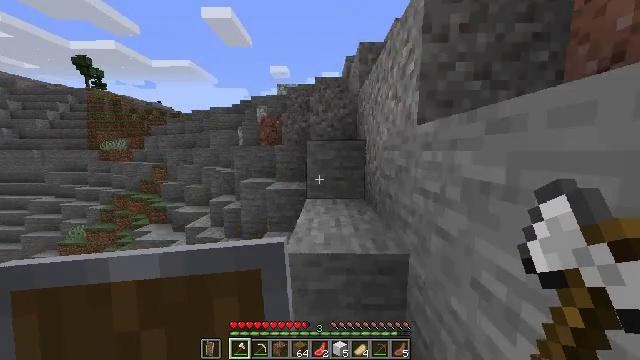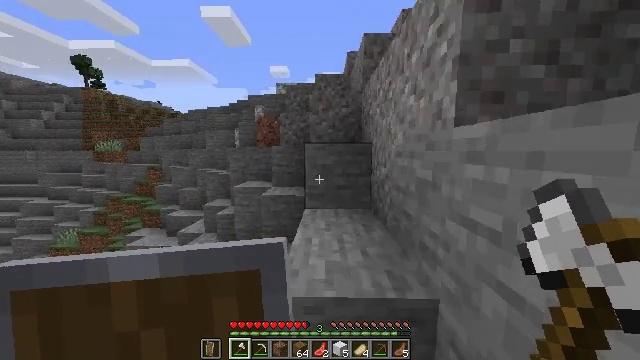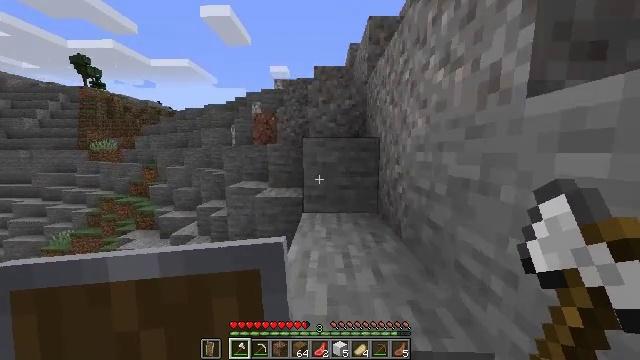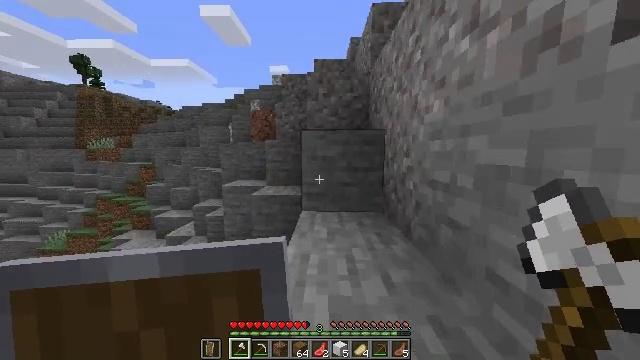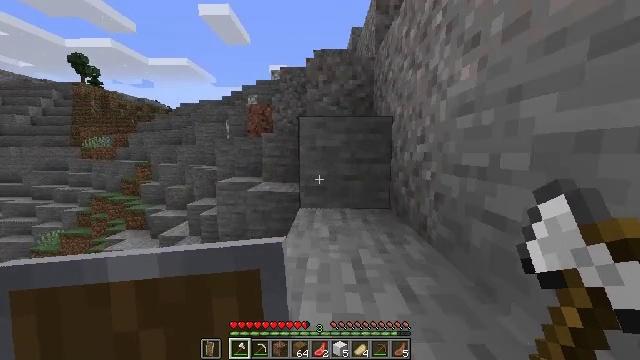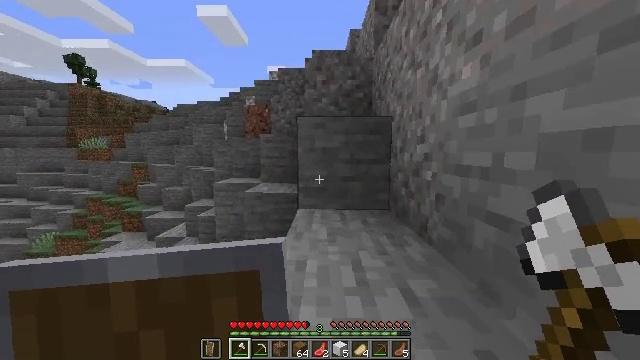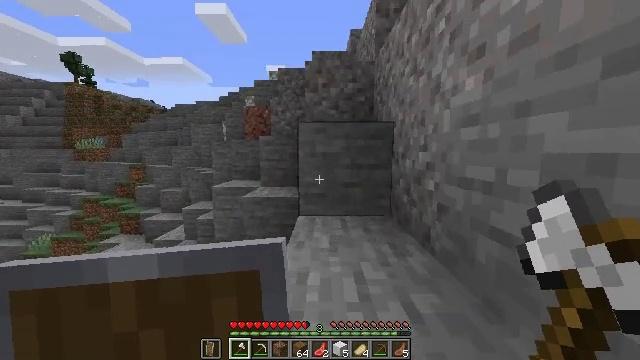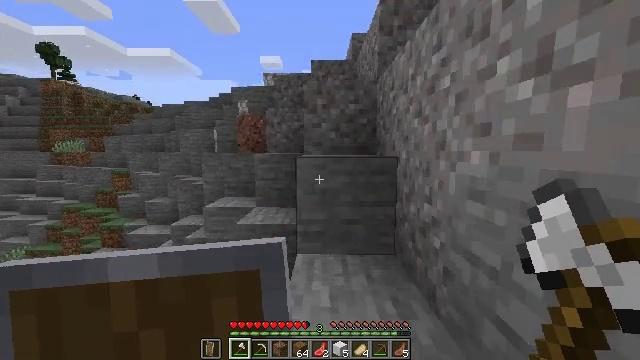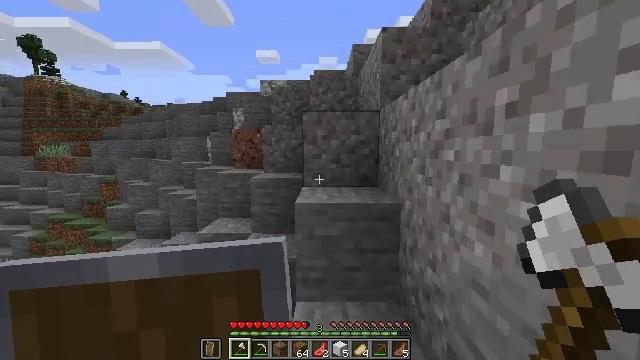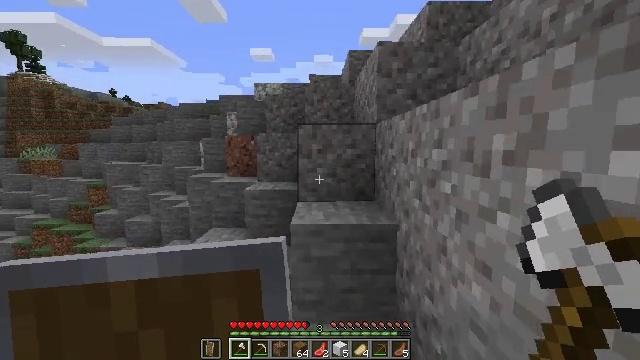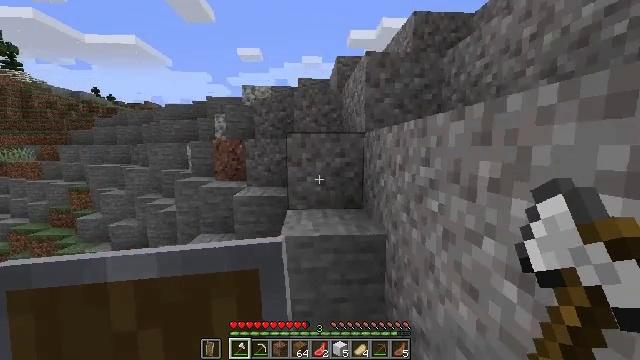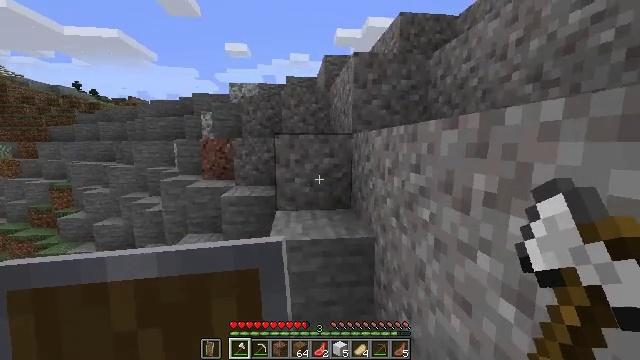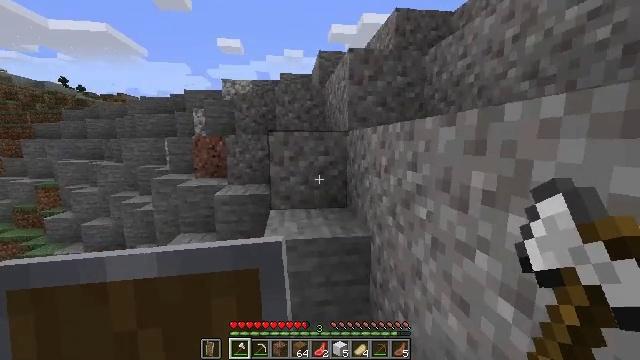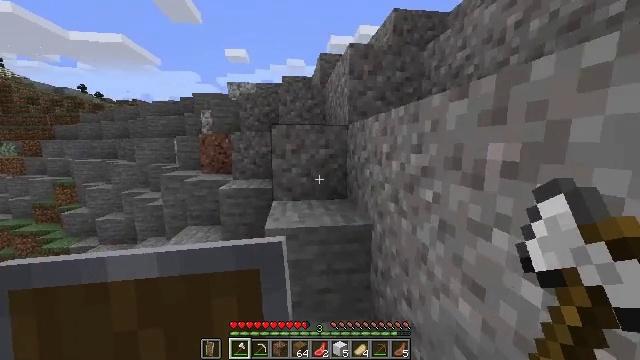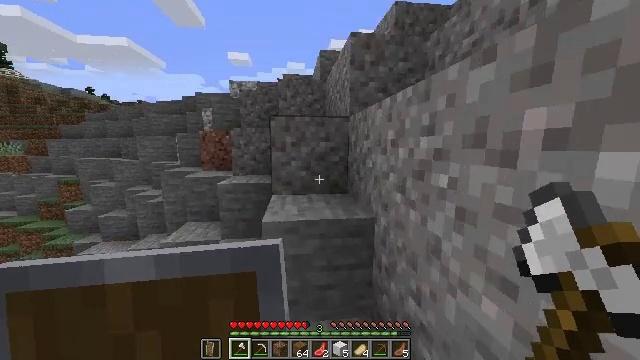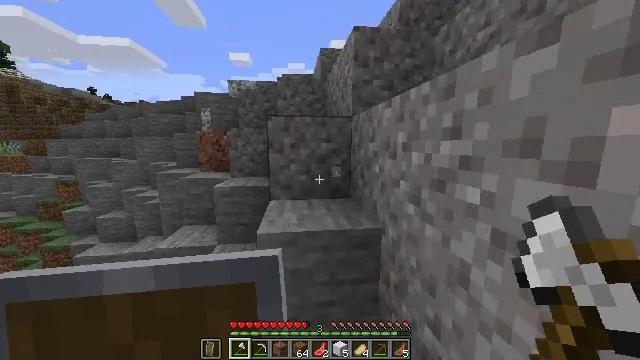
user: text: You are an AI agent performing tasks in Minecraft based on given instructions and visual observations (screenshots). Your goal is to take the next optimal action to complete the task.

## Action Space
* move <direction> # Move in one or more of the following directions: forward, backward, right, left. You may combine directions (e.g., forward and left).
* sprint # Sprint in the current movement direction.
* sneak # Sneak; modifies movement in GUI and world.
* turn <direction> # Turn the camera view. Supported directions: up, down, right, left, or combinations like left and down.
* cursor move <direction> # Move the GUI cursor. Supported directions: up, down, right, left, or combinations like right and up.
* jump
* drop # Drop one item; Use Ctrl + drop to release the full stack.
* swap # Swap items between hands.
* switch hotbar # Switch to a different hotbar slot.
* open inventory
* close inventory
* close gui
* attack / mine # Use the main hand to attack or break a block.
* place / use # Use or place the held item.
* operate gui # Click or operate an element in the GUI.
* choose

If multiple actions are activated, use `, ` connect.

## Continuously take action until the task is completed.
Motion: motion action
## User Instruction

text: Gather gravel by digging.
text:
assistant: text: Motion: move forward, sprint, jump
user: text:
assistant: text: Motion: move forward, sprint, jump
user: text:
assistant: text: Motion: move forward, sprint, jump
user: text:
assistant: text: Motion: move forward, sprint, jump
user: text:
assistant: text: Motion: move forward, sprint, jump
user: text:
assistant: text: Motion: move forward, sprint, jump
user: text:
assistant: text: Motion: move forward, sprint, jump
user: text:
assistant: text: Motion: move forward, sprint, jump
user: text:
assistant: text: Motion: move forward, sprint, turn right, jump
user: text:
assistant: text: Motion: move forward, sprint, turn right, jump
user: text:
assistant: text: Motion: move forward, sprint, turn right and down, jump
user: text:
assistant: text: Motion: move forward, sprint, turn right, jump
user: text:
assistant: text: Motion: move forward, sprint, jump
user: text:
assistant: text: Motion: move forward, sprint, jump
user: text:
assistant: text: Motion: move forward, sprint, attack / mine
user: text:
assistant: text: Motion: move forward, sprint, attack / mine
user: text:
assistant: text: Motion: move forward, sprint, attack / mine
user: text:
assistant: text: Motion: attack / mine
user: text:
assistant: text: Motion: attack / mine
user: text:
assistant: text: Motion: attack / mine
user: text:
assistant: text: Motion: attack / mine
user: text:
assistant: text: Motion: attack / mine
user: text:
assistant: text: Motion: attack / mine
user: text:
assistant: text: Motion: attack / mine
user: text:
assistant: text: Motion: attack / mine
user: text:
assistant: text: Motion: attack / mine
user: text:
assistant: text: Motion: attack / mine
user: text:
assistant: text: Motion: attack / mine
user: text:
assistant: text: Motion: attack / mine
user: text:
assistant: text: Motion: attack / mine